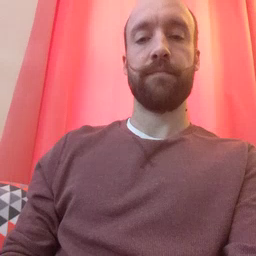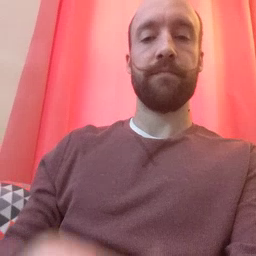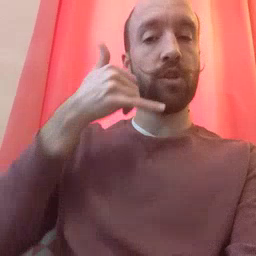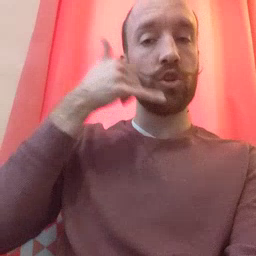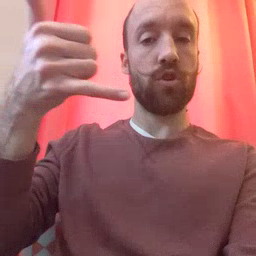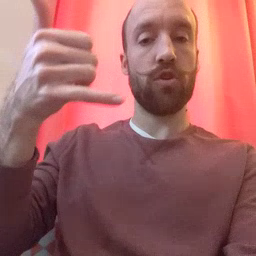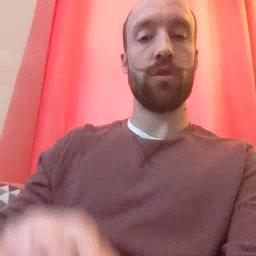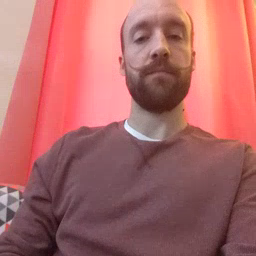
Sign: callonphone